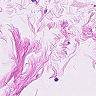
Metastatic tissue present: no